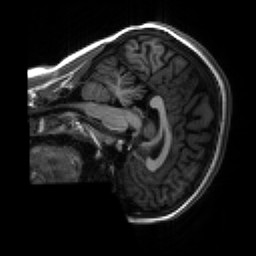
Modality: T1w
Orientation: sagittal
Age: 18
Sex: female
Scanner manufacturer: siemens
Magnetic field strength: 3 T
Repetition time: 2.3 s
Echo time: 0.00267 s